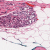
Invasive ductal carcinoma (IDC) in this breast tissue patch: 0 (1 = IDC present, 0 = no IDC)